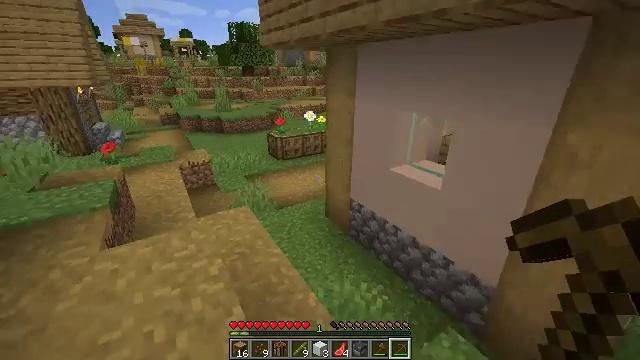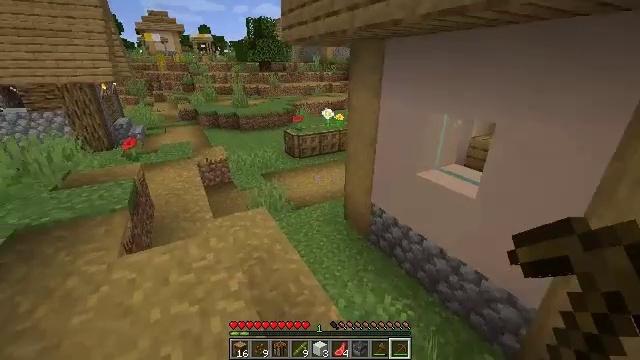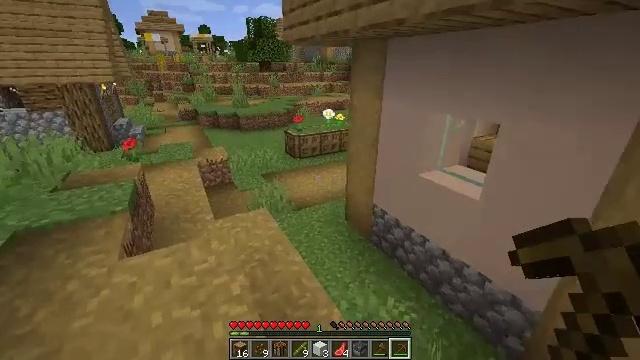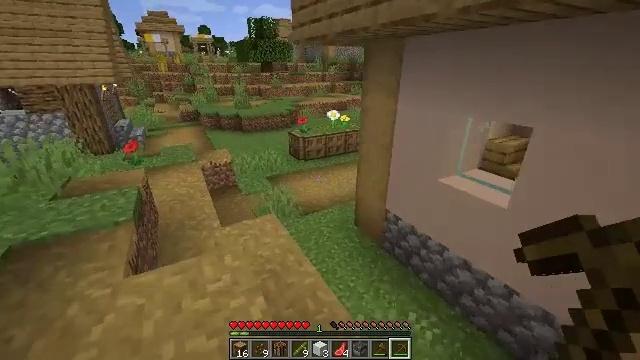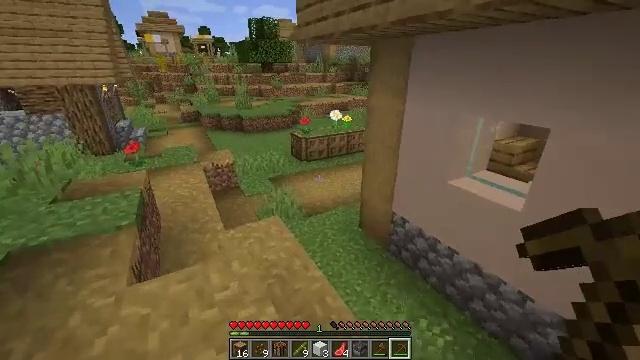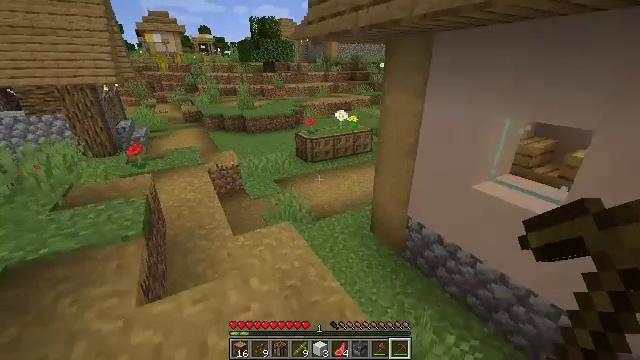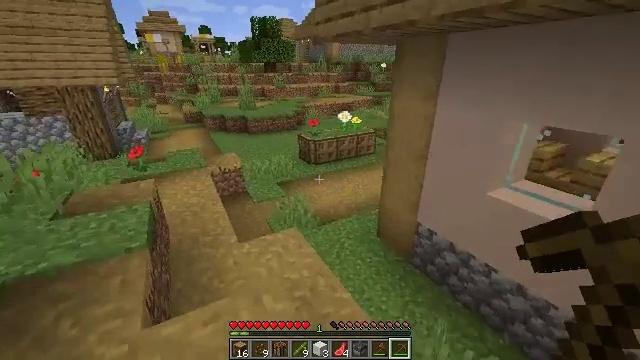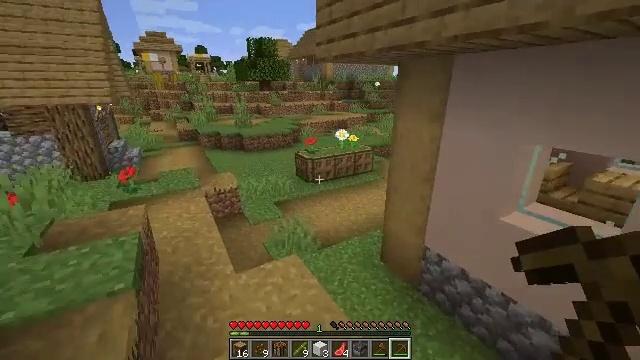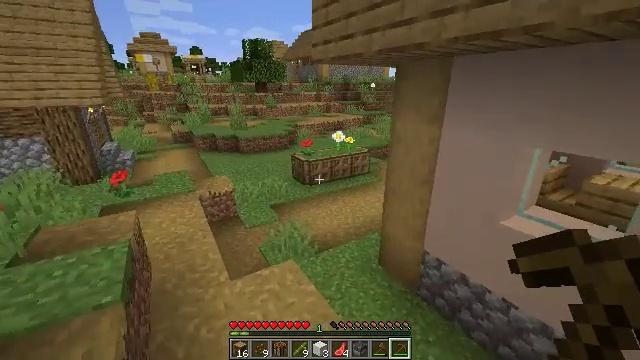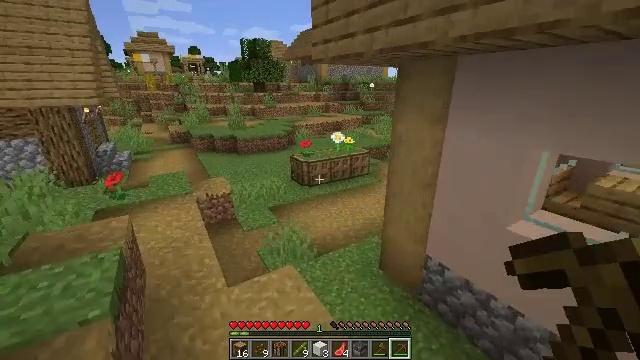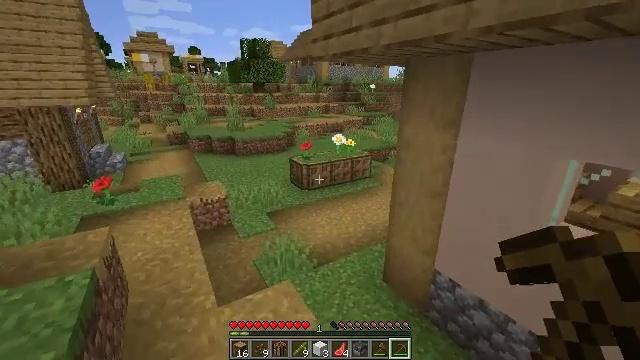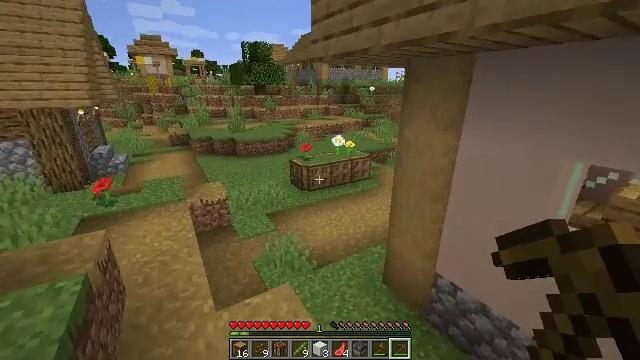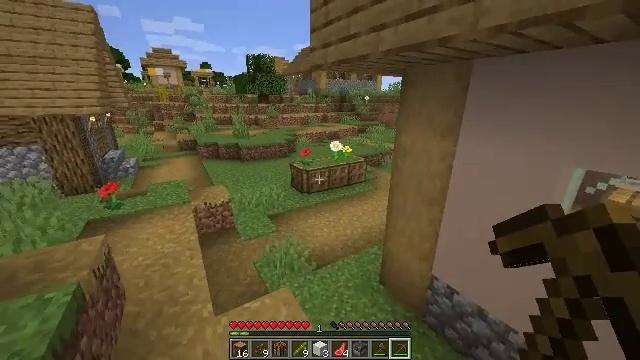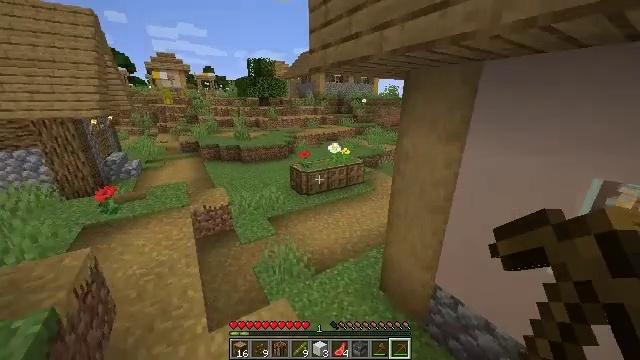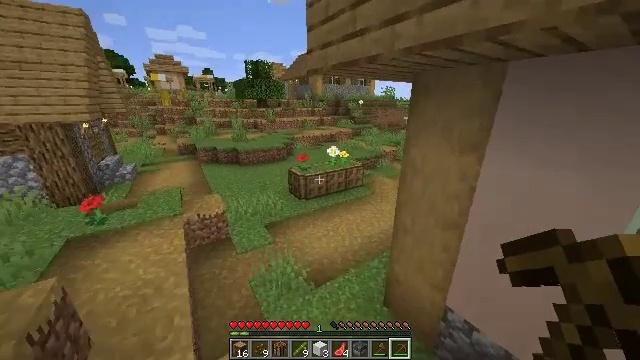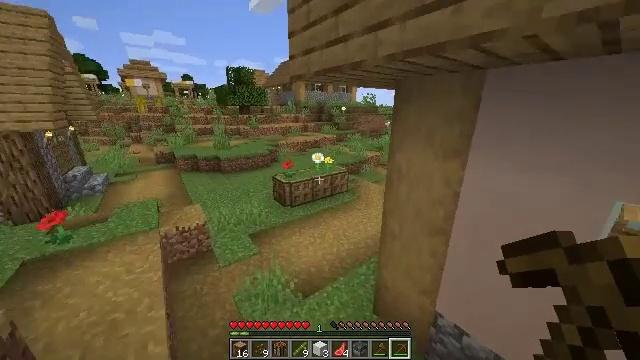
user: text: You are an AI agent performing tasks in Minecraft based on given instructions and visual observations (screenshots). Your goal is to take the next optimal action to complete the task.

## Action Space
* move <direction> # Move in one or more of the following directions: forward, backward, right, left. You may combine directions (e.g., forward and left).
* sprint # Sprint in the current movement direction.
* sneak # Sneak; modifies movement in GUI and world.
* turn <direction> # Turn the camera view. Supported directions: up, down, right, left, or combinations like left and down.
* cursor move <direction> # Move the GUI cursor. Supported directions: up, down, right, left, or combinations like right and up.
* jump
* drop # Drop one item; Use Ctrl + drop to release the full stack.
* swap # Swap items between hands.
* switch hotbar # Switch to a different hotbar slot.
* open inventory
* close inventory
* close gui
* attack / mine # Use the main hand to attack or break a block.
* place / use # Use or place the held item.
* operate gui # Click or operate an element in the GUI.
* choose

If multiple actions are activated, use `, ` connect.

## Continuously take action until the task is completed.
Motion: motion action
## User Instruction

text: Break the yellow bed.
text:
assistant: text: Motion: move forward and move left, turn left
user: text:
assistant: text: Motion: move forward and move left
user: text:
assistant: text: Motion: move forward and move left
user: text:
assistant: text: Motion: move forward and move left
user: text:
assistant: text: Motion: move forward and move left
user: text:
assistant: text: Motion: move forward and move left
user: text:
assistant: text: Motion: move forward, turn right and up
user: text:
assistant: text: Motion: move forward
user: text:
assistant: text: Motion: move forward
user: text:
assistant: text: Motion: move forward, sprint
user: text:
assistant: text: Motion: move forward, sprint
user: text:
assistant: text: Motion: move forward, sprint
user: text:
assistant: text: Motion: move forward, sprint
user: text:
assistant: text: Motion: move forward
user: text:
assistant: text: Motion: move forward, turn right and up
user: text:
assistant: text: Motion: move forward, turn right, jump
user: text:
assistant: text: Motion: move forward, turn right, jump
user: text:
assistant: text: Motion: move forward, turn right, jump
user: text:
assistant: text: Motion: move forward, turn right, jump
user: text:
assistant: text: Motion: move forward, jump
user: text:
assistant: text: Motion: move forward and move left, jump
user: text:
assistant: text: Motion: move forward and move left, jump
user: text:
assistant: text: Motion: move forward and move left, turn right, jump
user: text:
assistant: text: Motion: move forward and move left, turn right, jump
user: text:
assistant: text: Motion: move forward and move left, turn right, jump
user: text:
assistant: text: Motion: move forward and move left, turn right, jump
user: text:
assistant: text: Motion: move forward and move left, turn right, jump
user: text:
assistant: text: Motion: move forward and move left, turn right and up, jump
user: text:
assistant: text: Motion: move forward and move left, turn right
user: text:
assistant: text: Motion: move forward and move left